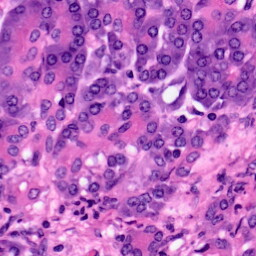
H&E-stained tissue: Pancreatic